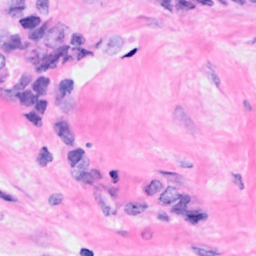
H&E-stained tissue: Breast